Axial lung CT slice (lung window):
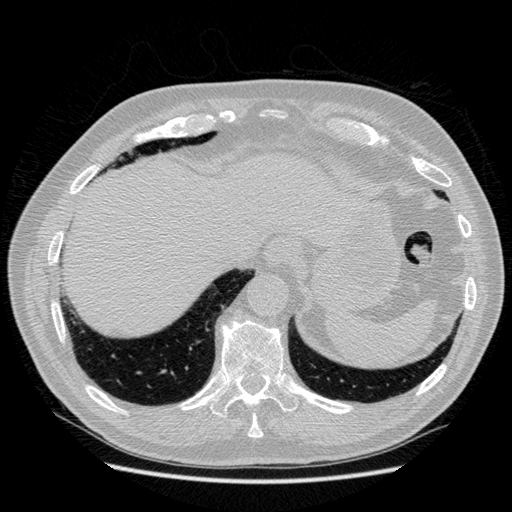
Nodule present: no